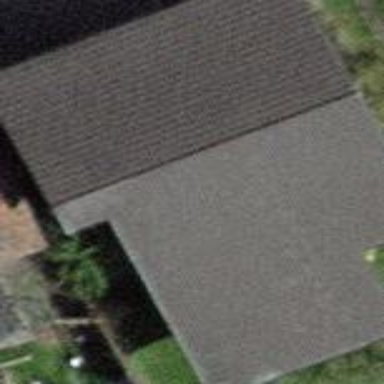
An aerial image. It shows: Garage building.